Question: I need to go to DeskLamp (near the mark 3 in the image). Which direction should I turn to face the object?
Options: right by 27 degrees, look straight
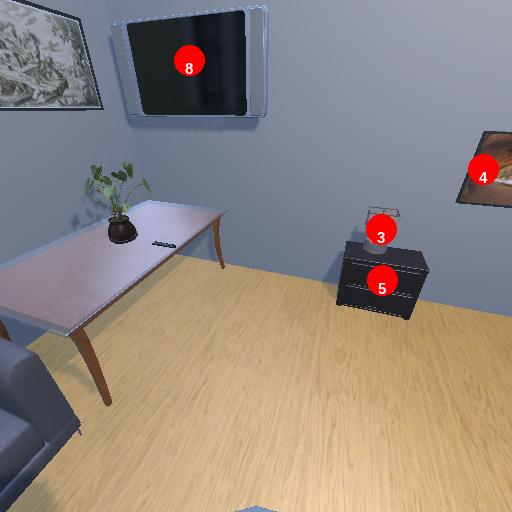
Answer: right by 27 degrees